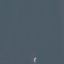
Land use / land cover class: SeaLake